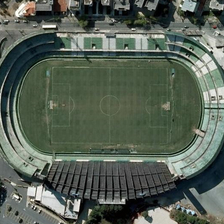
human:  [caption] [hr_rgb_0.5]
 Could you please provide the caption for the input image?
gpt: some buildings are near a large stadium .

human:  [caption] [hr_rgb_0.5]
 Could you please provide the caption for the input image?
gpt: some buildings are near a large stadium .

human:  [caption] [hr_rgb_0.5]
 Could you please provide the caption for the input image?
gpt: some buildings are near a large stadium .

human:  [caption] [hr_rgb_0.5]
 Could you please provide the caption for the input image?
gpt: some buildings are near a large stadium .

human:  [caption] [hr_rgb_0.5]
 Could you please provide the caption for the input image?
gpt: some buildings are near a large stadium .